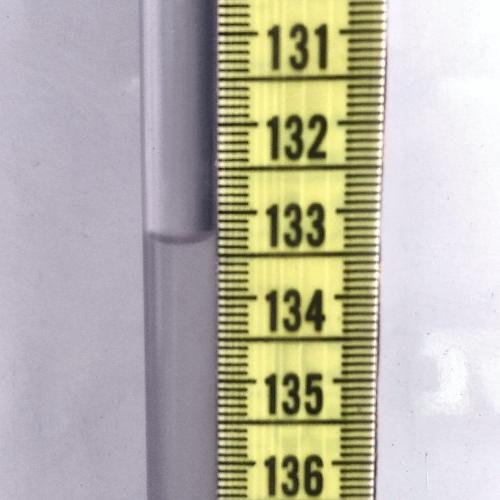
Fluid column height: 133.3 cm